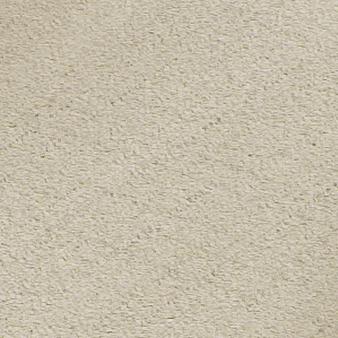
Label: other